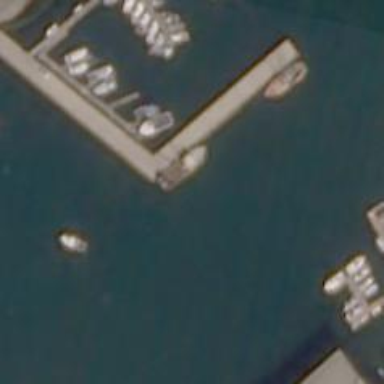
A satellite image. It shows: Man-made pier.